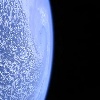
Label: cloud